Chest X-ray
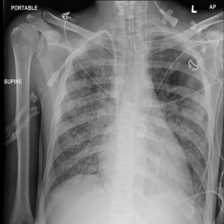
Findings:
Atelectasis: negative
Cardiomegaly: negative
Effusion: negative
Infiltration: negative
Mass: negative
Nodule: positive
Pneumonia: negative
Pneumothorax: negative
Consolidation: negative
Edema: negative
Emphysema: negative
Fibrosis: negative
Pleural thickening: negative
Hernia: negative